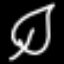
Label: leaf